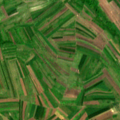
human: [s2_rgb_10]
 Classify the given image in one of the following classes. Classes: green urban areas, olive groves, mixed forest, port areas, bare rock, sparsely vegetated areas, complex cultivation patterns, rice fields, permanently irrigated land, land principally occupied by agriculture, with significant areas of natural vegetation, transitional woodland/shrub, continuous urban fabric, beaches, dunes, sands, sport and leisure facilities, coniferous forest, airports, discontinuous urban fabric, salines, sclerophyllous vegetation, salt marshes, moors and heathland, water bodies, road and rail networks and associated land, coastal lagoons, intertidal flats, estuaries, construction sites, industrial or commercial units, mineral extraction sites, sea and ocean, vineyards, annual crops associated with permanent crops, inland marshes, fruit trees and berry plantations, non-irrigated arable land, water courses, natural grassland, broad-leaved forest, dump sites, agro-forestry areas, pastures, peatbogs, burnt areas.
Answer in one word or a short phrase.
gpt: non-irrigated arable land, complex cultivation patterns